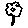
Label: flower